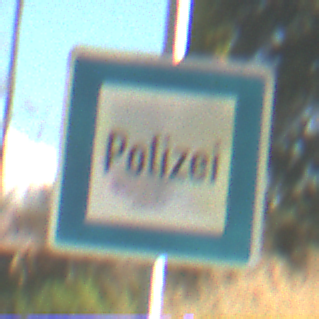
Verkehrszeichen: Polizei
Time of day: MorningAfternoon
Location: Outdoor (Nature)
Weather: PartlyCloudy
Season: NotSpecified
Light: Natural